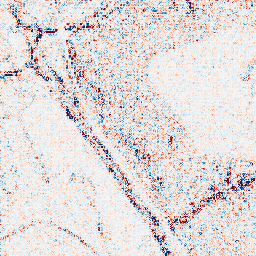
Category: wavelet
Decomposition family: wavelet_dwt
Decomposition parameters: wavelet: db4
level: 1
Upsampling method: sinc_hamming
Upsampling parameters: scale: 4
kernel_size: 8
Upsampling scale: 4